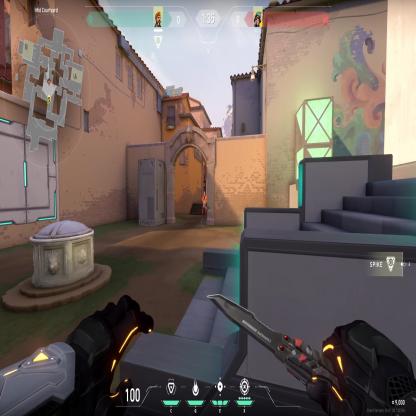
Label: enemy